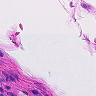
Metastatic tissue present: no